Aerial crown-view tile of a tropical tree (Barro Colorado Island, Panama), acquired 20241014:
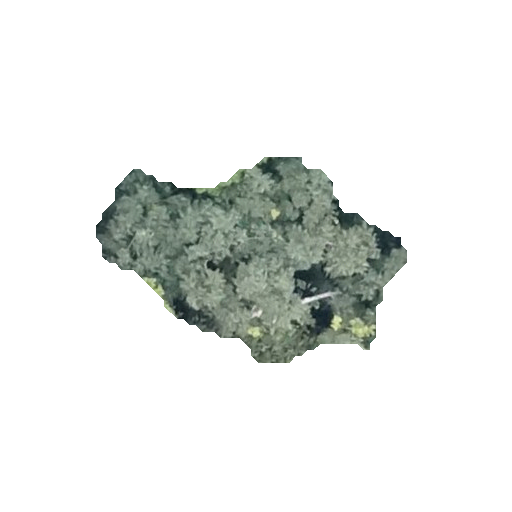
Species: Protium stevensonii
GBIF accepted scientific name: Tetragastris panamensis
Crown area: 62.979 m²